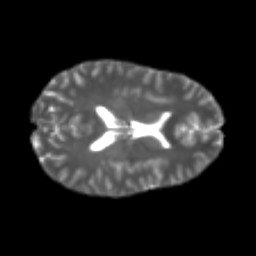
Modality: T2w
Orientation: axial
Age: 24
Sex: female
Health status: healthy
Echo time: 0.074 s